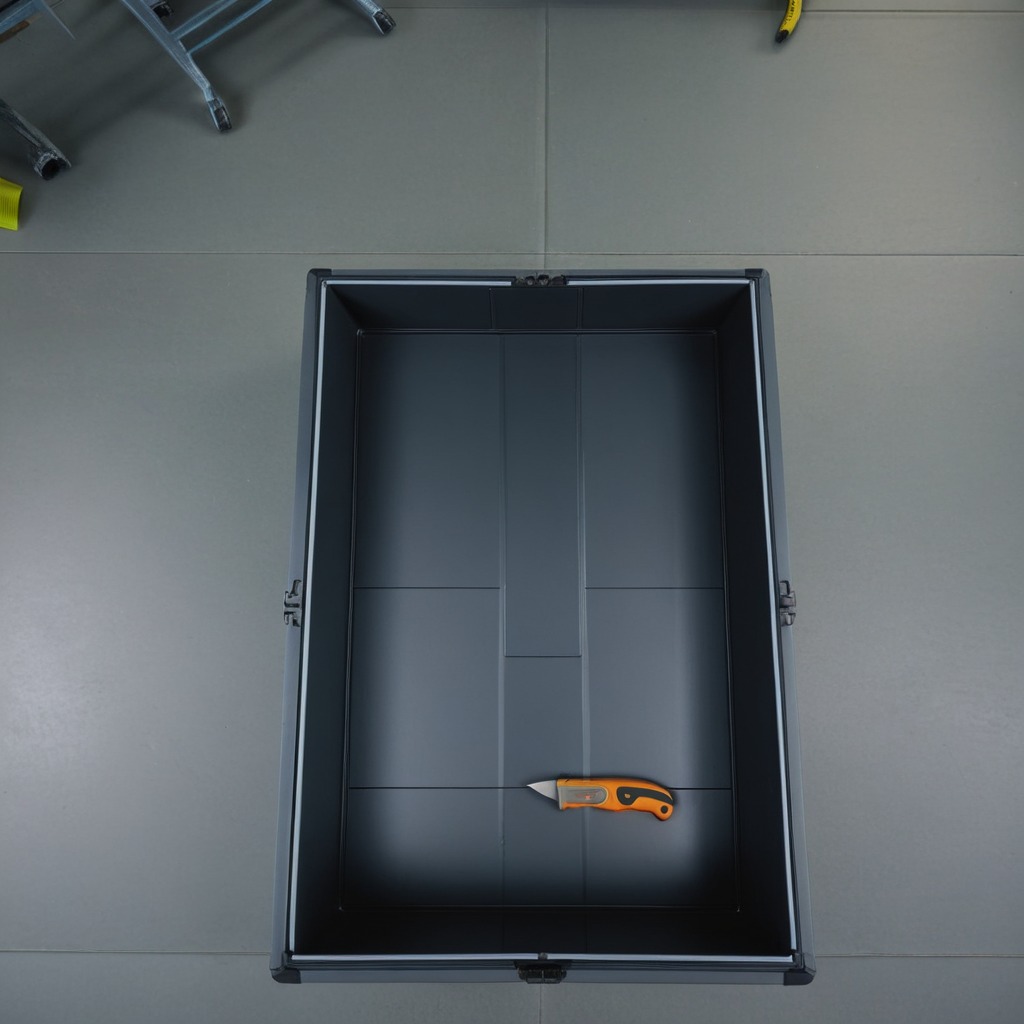
A utility knife lying on a toolbox surface in an airplane hangar workshop 8K.